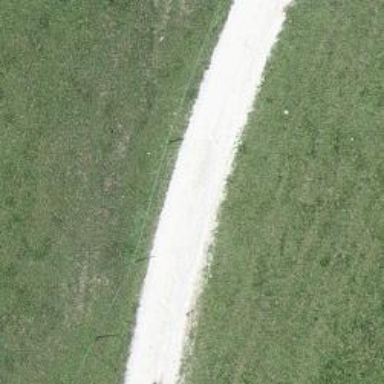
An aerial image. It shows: Gravel service road.